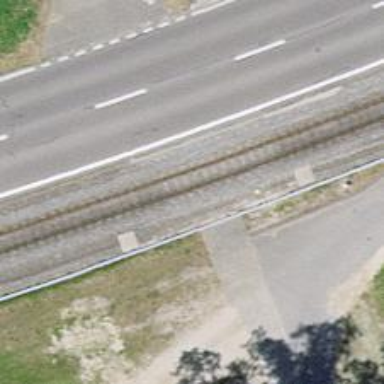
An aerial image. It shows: Narrow-gauge railway track with 1 electrified contact line.